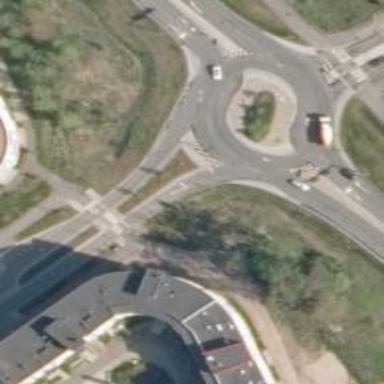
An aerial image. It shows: Secondary road with asphalt surface leading to roundabout.